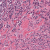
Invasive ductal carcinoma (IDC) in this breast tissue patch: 1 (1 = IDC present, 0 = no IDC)